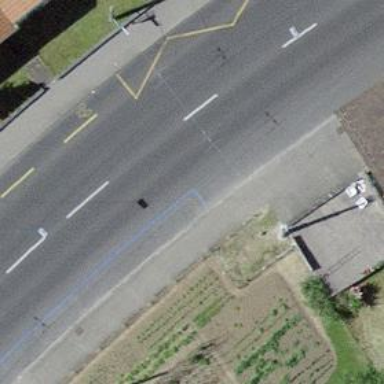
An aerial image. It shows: Trolleybus stop position for public transport.